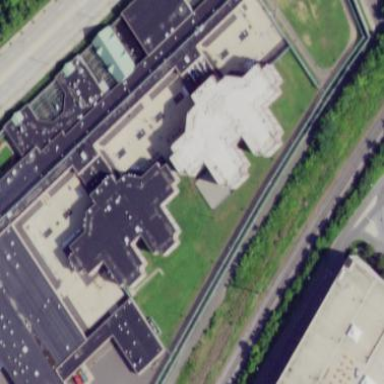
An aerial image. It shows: Prison.